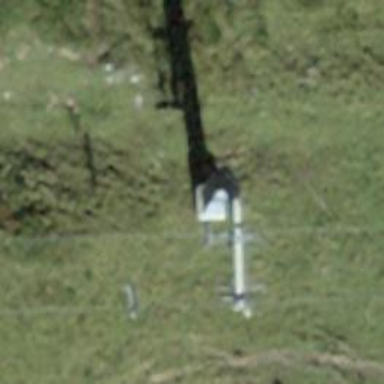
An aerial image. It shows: Pylon used for aerialway.